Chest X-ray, AP view. Patient: 44 years old, sex F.
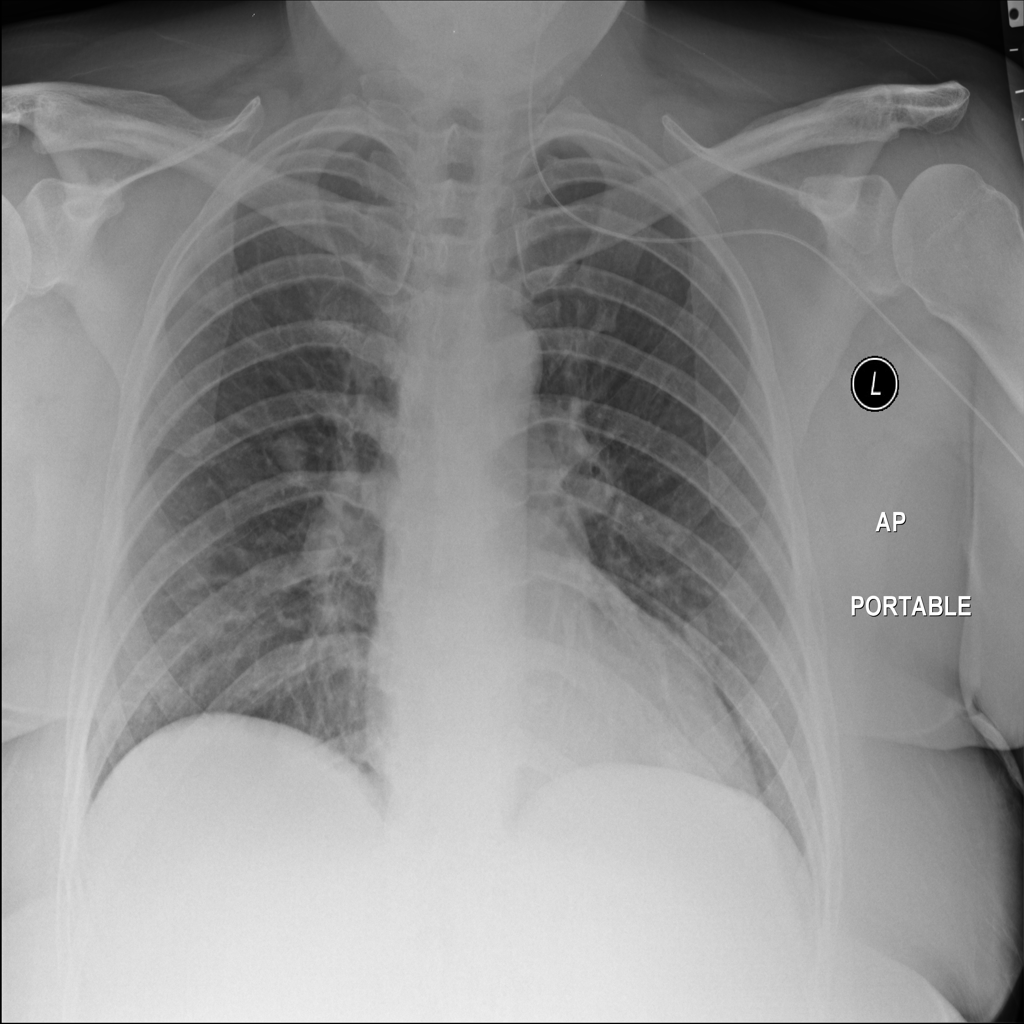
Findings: Infiltration